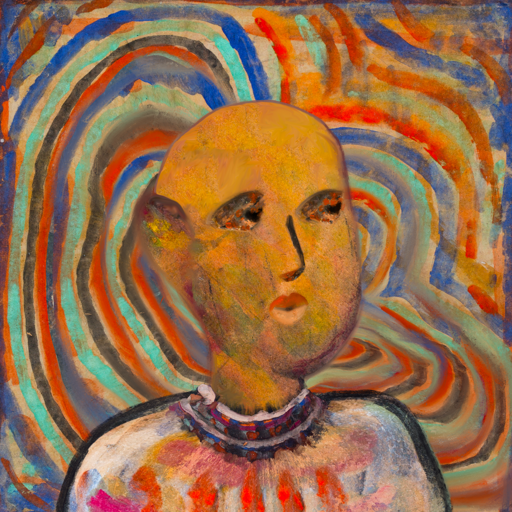
Background: Sisters, Head And Neck Side: Gypsy_Mother, Face Side: Gypsy_Queen, Bust: Childish, Hair Side: Blank, Head Accessory: Blank, Second Necklace: Blank, Necklace: Hypocrite_1, Baby: Blank